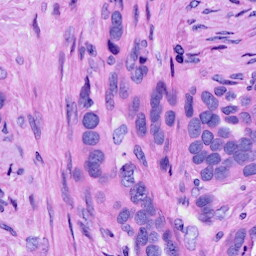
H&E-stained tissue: Ovarian